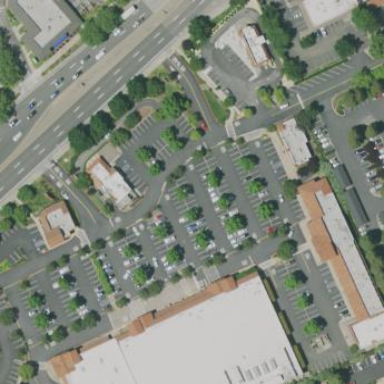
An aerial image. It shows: Retail area.